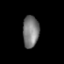
Tissue: prostate
Cell type: T cells
Senescence score: 0.3254
Nuclear area (px): 508
Mean DAPI intensity: 121.929